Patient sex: M
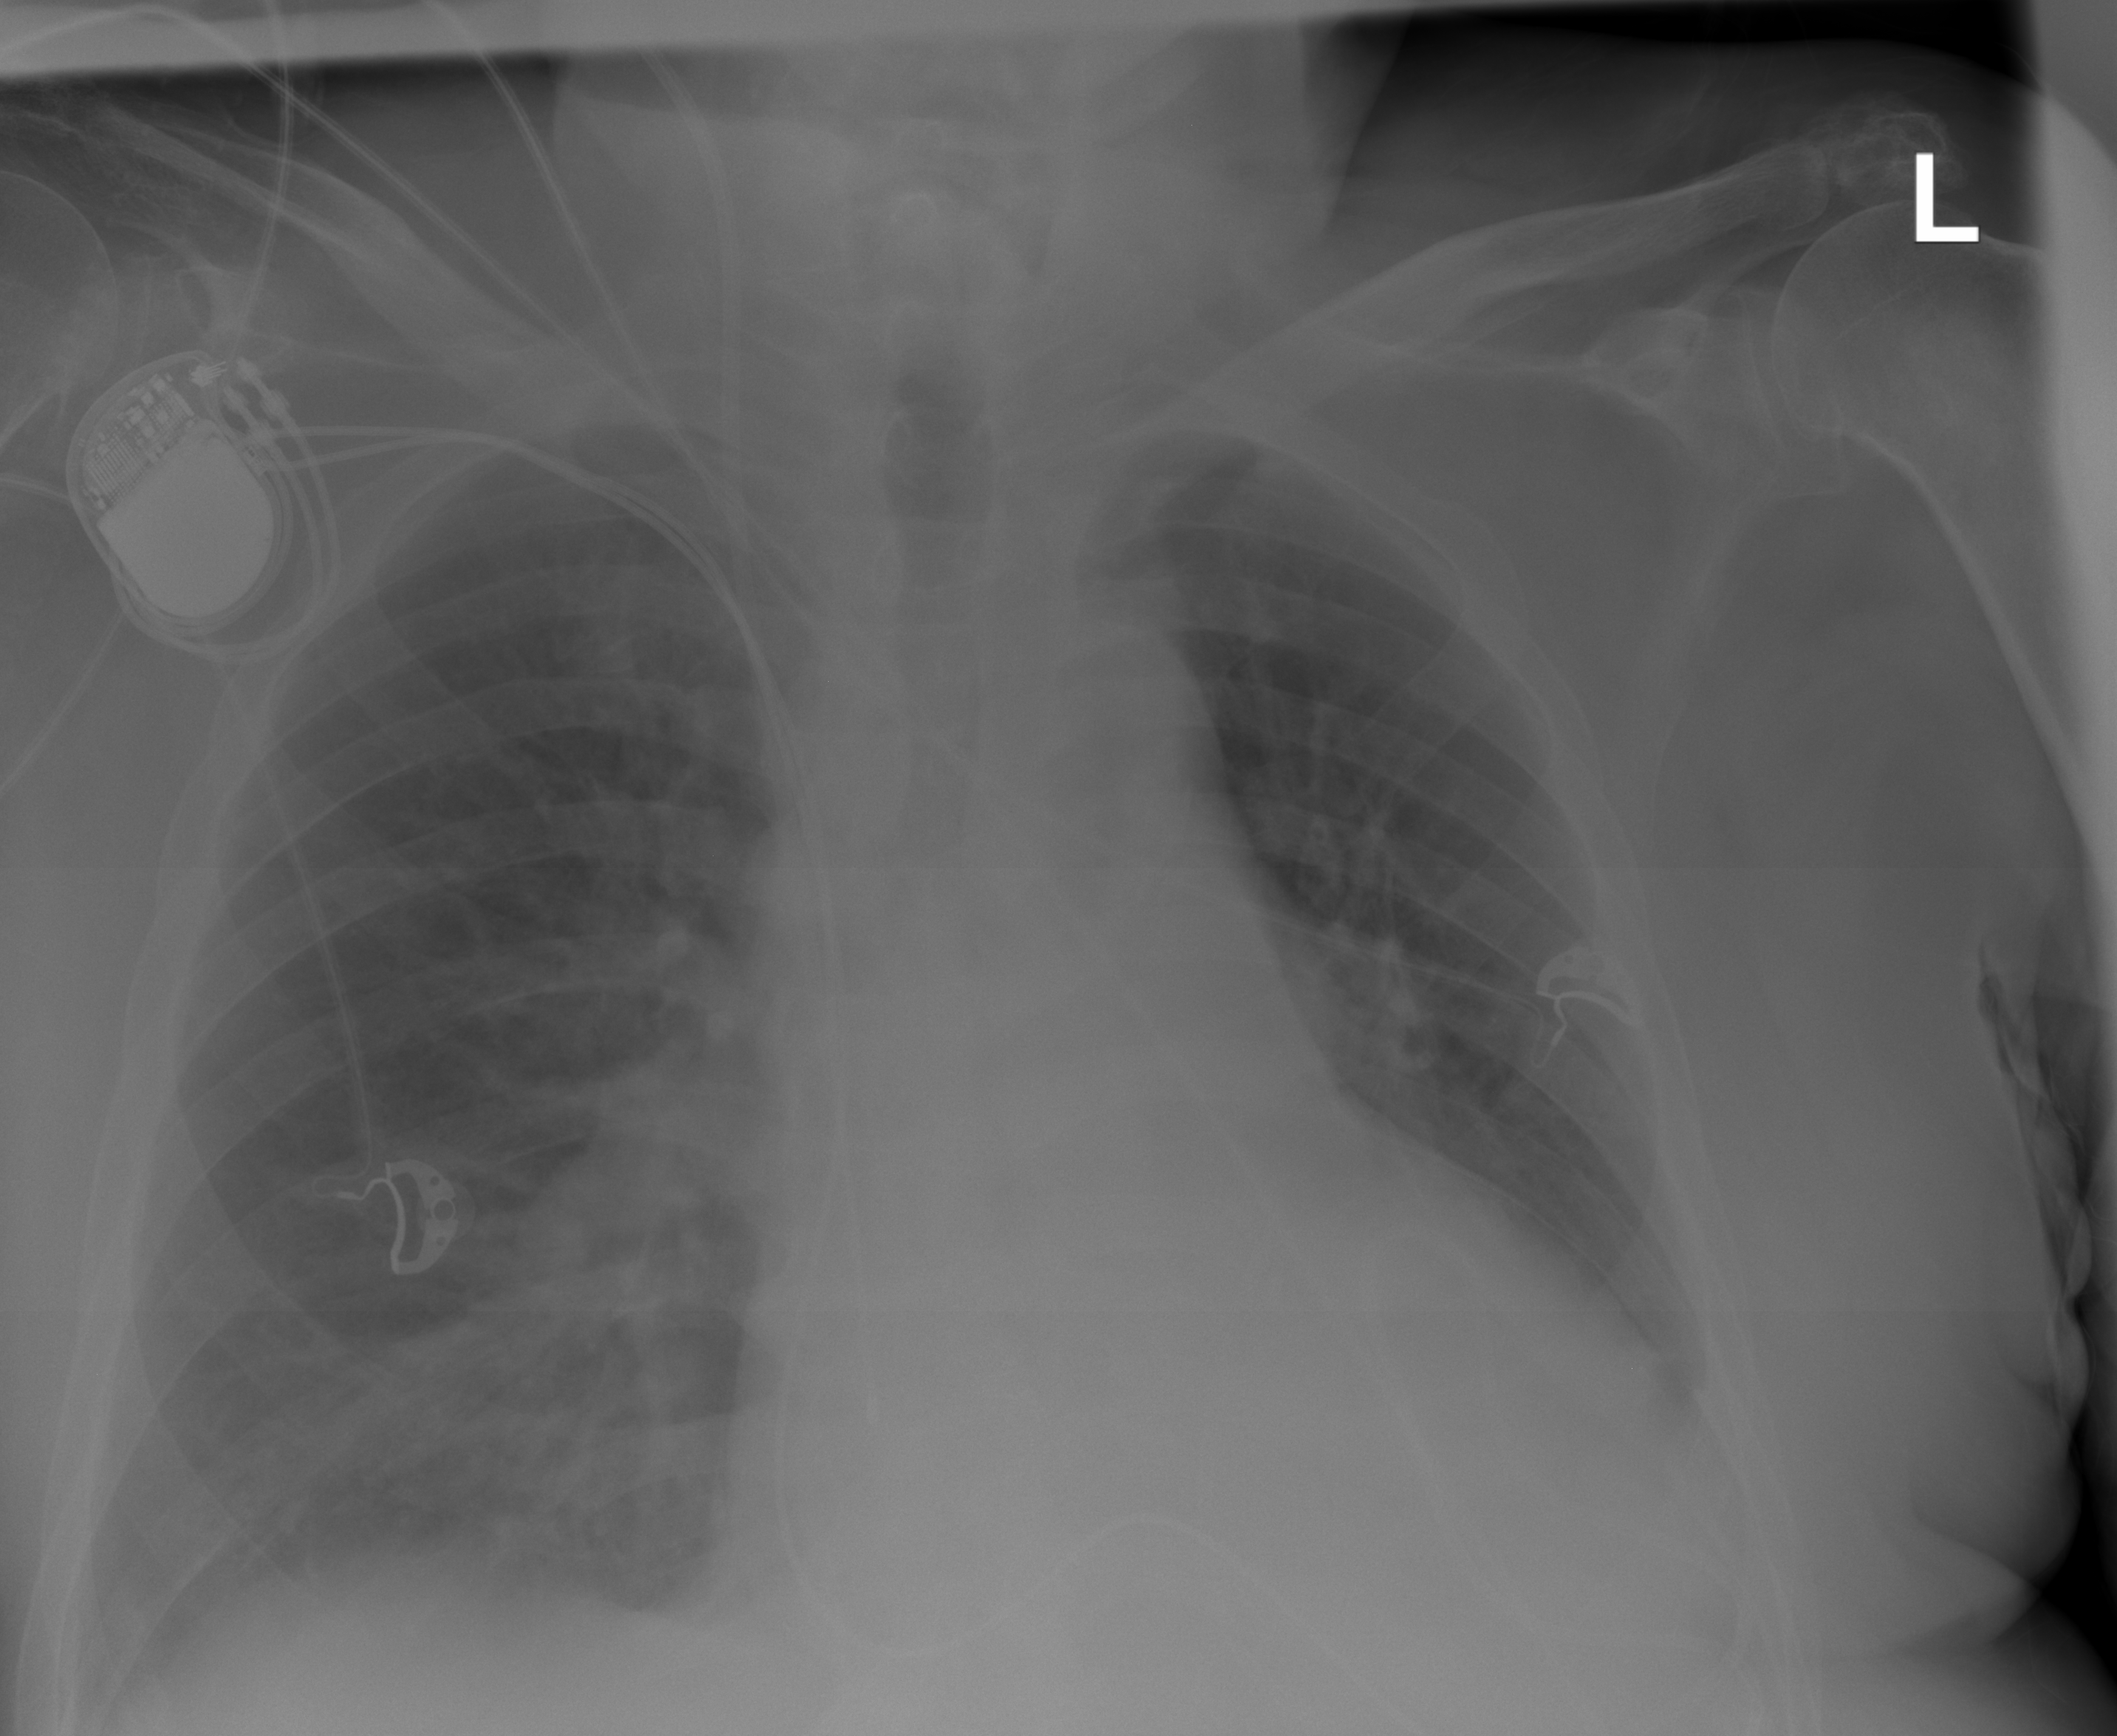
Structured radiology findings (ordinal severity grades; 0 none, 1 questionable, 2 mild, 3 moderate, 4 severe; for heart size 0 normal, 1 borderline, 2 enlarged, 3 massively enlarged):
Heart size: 2
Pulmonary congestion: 2
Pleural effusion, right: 0
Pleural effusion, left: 2
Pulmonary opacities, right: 1
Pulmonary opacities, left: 0
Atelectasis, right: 2
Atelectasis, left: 2